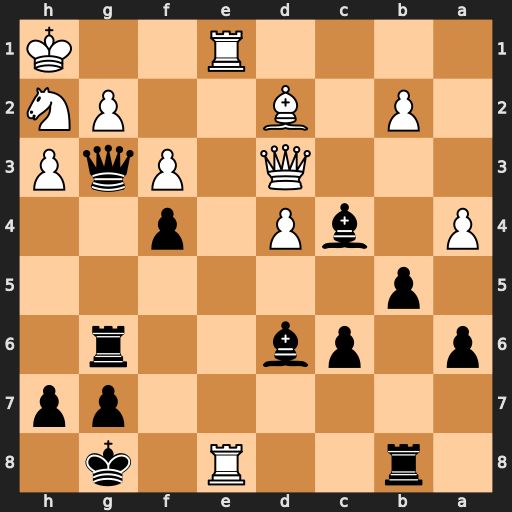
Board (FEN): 1r2R1k1/6pp/p1pb2r1/1p6/P1bP1p2/3Q1PqP/1P1B2PN/4R2K
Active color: b
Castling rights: -
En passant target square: -
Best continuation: Rxe8 Rxe8+ Kf7 Qxc4+ bxc4